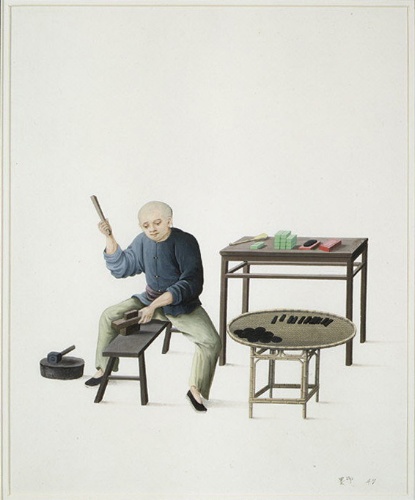
Artist: Unidentified artist
Date: early 19th century
Object type: Painting
Classification: Paintings
Medium: Gouache on paper
Culture: China
Period: Qing dynasty (1644–1911)
Dimensions: 14 5/8 x 11 7/8 in. (37.1 x 30.2 cm)
Department: Asian Art
Credit line: Purchase, Florence and Herbert Irving Gift, 1994
Accession year: 1994
Repository: Metropolitan Museum of Art, New York, NY
Tags: Men|Working|Hammers